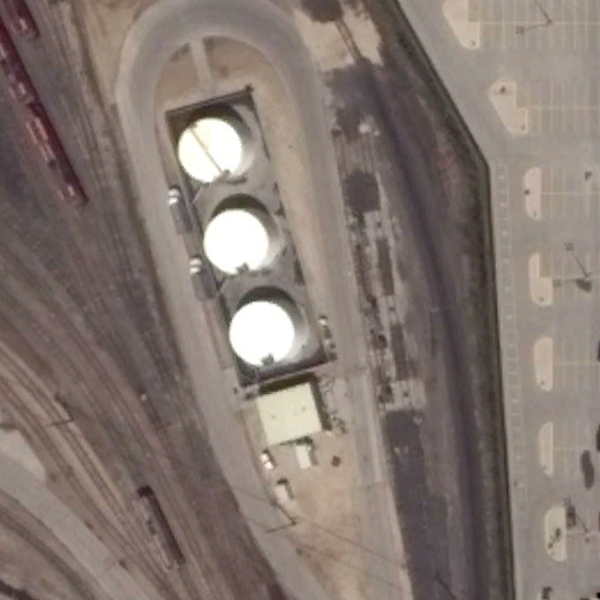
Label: StorageTanks